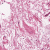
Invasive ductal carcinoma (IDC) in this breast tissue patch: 0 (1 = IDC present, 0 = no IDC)